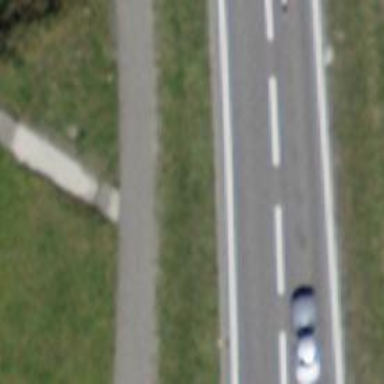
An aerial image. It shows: Asphalt steps along the road.